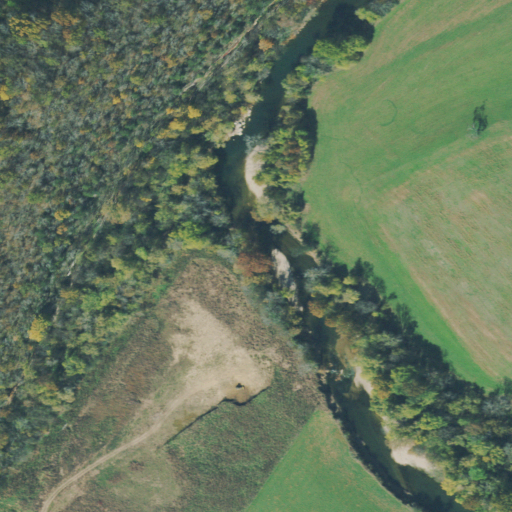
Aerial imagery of valley in Tennessee named Cowan Hollow containing pasture, deciduous forest, open development, herbaceous wetlands, open water, shrub, and mixed forest